Field crop: tomato
Growth stage: 2
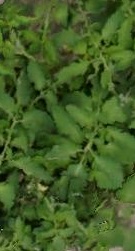
Species: tomato